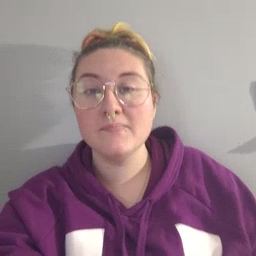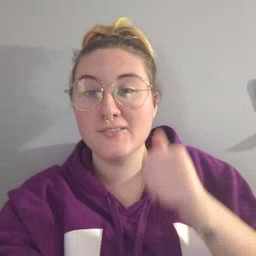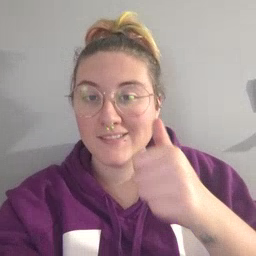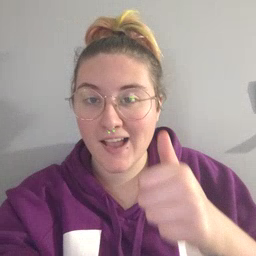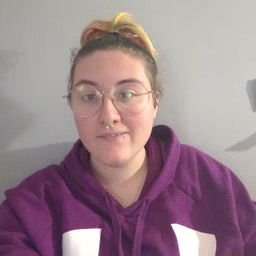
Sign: yourself